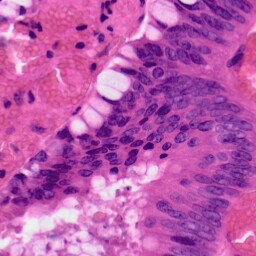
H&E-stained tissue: Colon